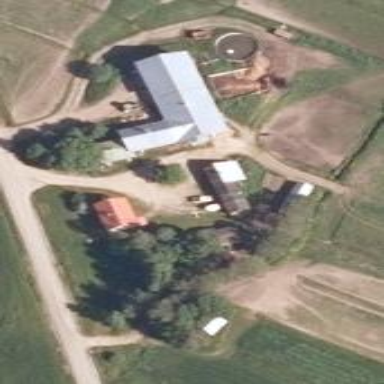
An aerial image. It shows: Farmyard area.